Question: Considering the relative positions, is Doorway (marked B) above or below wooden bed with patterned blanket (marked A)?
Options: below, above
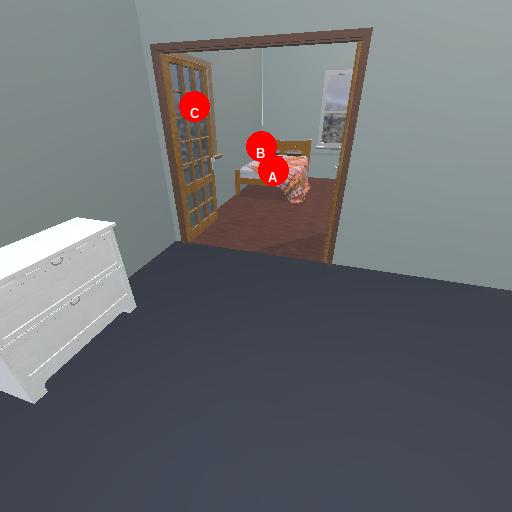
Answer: below